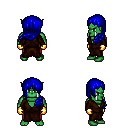
a pixel art fantasy rpg character, male body template, orc, green skin, brown robe, red pants, blue left-swept hairstyle, gold gloves, four views (front, back, left, right), 2x2 character sprite sheet, small pixel art, hard edges, no anti-aliasing